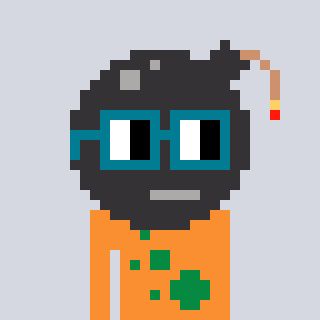
a pixel art character with square dark green glasses, a bomb-shaped head and a orange-colored body on a cool background